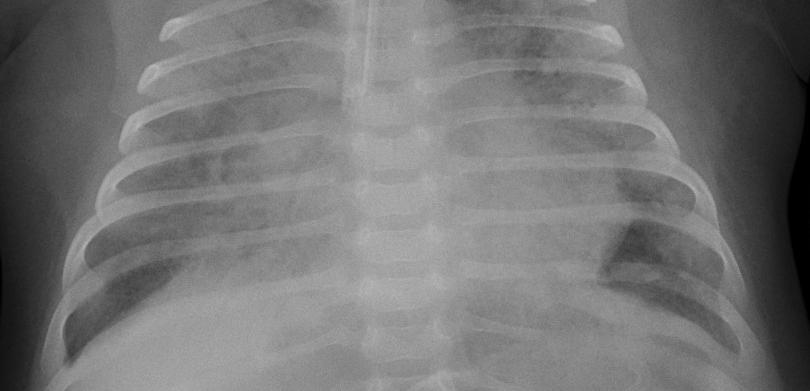
Diagnosis: PNEUMONIA